Question: It is simple to understand after this pic.

I add fewtextfields in tableview
I already set the keyboard style is number pad.
Now the problems is
???ex. 'UITextField *ip1,ip2,ip3,ip4....'or just set different tag for textfield ?
(even the keyboard is set number pad,but it might can paste words...)
<1>If IP1 is 0~223 , IP2 need to be set 0~255,IP3,IP4 both are 0~255
<2>If IP1 is 172 ,IP2 is set 16~31.IP3,IP4 both are 0~255;
If IP1 is 192 ,IP2 must be 168.IP3 IP4 are 0~255
<3>Netmask set default 255.255.255.0
<4>Router 0~223 ,0~255 ,0~255 ,0~255
This IP setting rules is my friends tech me this ...I not sure the rules is right or not?
Oh....Sorry , I need to add more information about is static IP
This static IP setting is set up for some hardware device ,ex IP cam
so it won't need to paste a URL
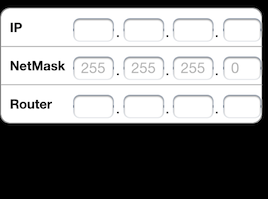
Answer: I despise programs that force me to type the components of an IP address into separate fields. It is awkward to type addresses in, and worst of all I can't paste IP addresses in or out. Just use a single field for each address, and validate what the user enters.
To validate manually, split the entry on ''.'' and test that each substring correctly converts to an integer in the range [0, 255]. You could check more precisely, but if the intent is to connect to an existing network, checking that the first component is < 224 won't help at all if the user incorrectly typed 213 instead of 123.